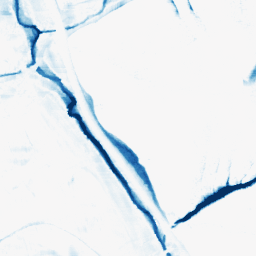
Category: morphological
Decomposition family: morphological_rect
Decomposition parameters: operation: closing
width: 20
height: 10
Upsampling method: quadratic
Upsampling parameters: scale: 4
Upsampling scale: 4